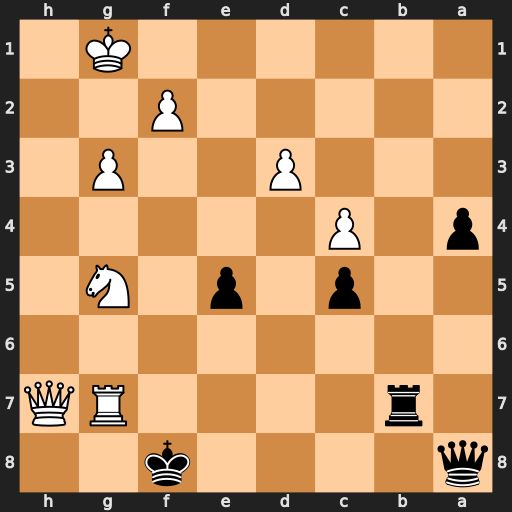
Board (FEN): q4k2/1r4RQ/8/2p1p1N1/p1P5/3P2P1/5P2/6K1
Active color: b
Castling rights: -
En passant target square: -
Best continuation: Rb1+ Kh2 Rh1#